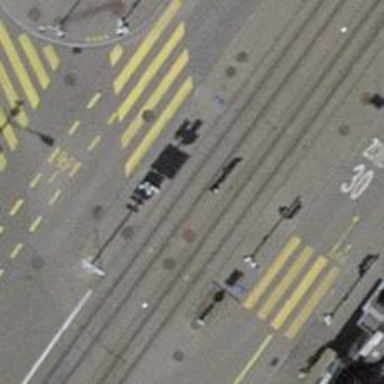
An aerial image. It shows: Tram crossing on the railway.